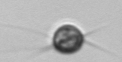
Label: Acanthoica_quattrospina